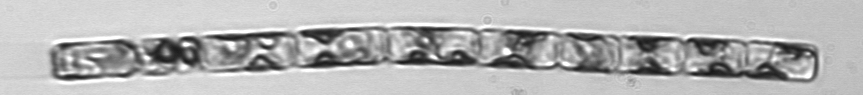
Label: Guinardia_delicatula_TAG_internal_parasite